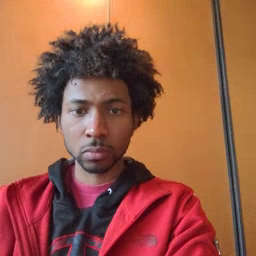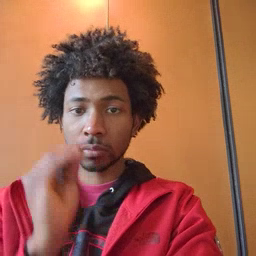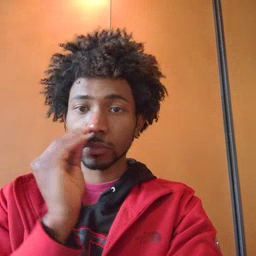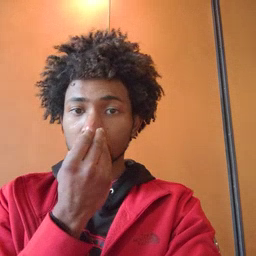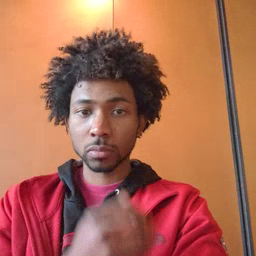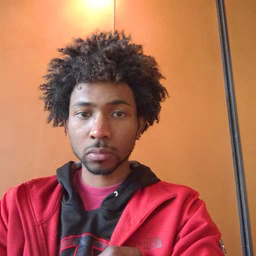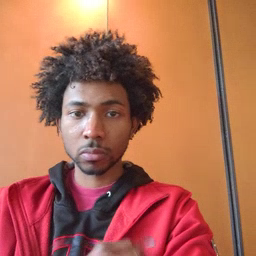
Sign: flower